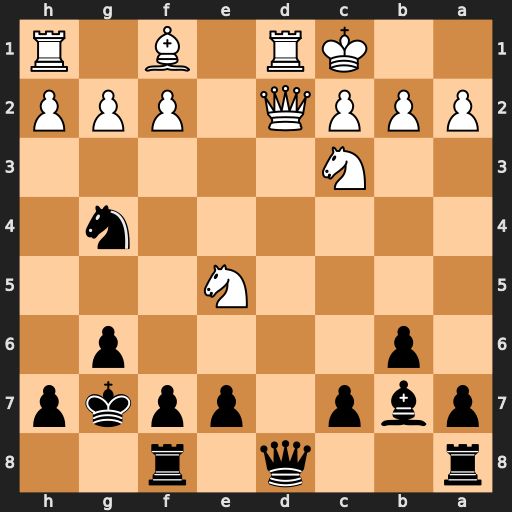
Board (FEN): r2q1r2/pbp1ppkp/1p4p1/4N3/6n1/2N5/PPPQ1PPP/2KR1B1R
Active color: b
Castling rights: -
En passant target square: -
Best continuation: Qxd2+ Rxd2 Nxe5